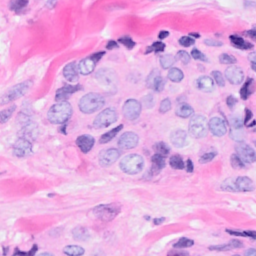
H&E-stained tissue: Breast